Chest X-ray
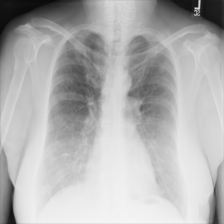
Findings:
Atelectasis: negative
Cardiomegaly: negative
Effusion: negative
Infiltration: negative
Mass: negative
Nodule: negative
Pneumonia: negative
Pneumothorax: negative
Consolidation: negative
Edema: negative
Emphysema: negative
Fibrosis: negative
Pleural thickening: negative
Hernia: negative